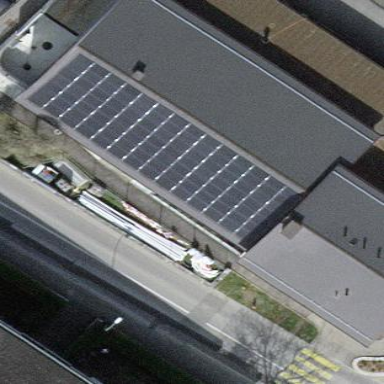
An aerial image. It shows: Community centre building.